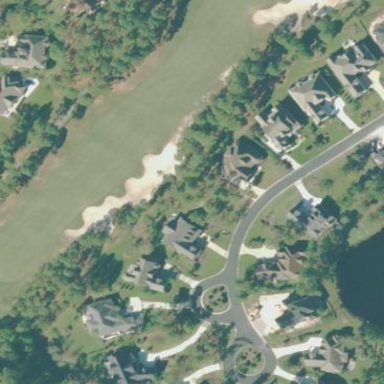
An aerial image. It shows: Golf bunker filled with natural sand.